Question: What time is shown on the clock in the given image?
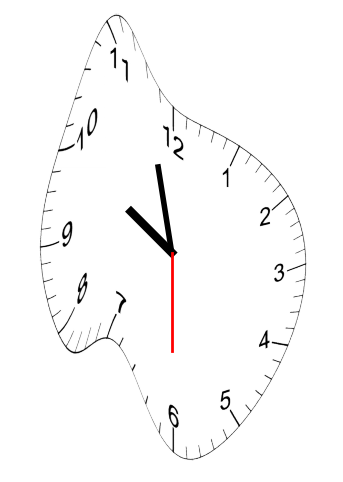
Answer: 09:57:30